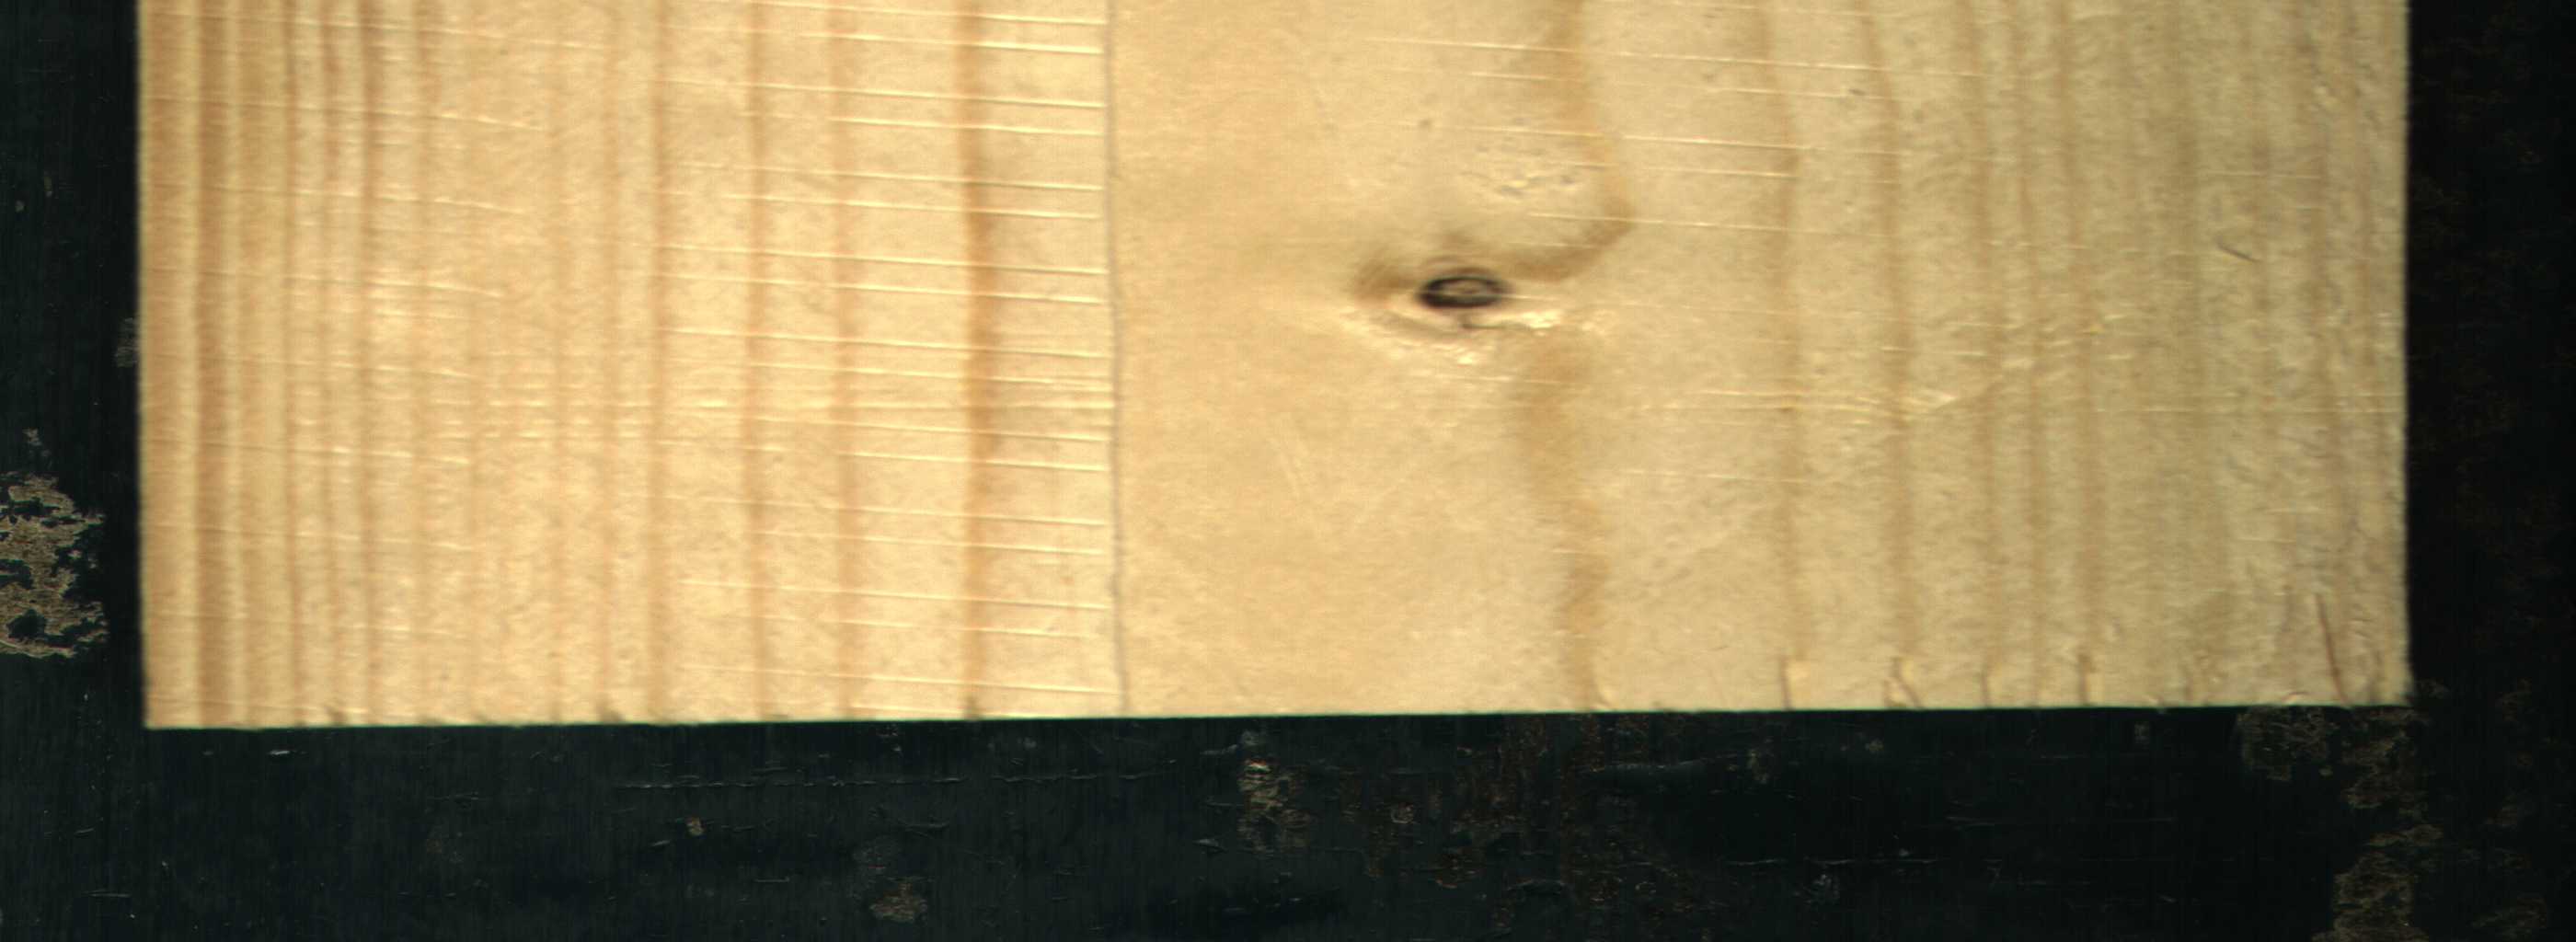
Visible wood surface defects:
Dead_Knot